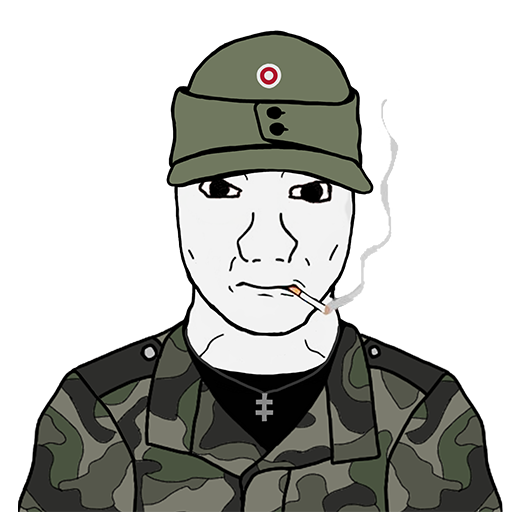
Label: 5_Front_Wojak